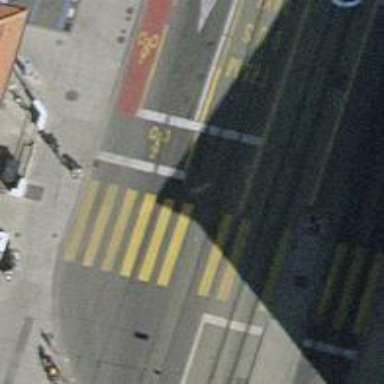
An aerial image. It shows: Road with traffic signals.